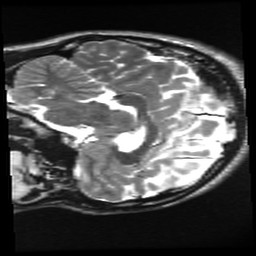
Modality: T2w
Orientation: sagittal
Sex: male
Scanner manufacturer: ge
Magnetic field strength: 3 T
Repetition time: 5 s
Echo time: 0.1015 s